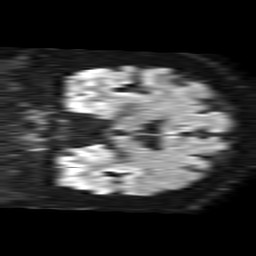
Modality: TRACE
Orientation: coronal
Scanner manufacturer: philips
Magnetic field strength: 1.5 T
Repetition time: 4.6 s
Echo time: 0.08631 s